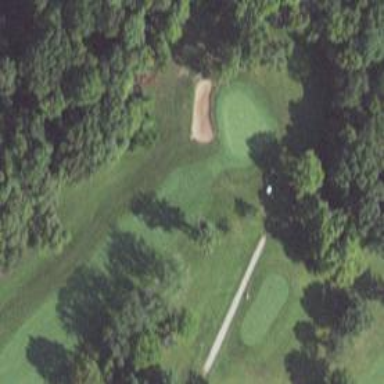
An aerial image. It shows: Golf hole.